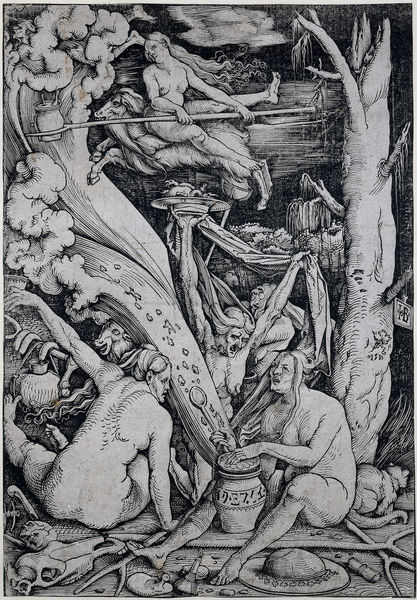
Titel: Heksen toveren tijdens heksensabbat
Künstler: Hans Baldung Grien
Standort: Amsterdam
Institution: Rijksmuseum
Schlagwörter: femmes, chapeau, femme, foret, cheveux, vieille, pot, sauvage, fume, nu, abre, sauvages, abres, vielles, vieilles, miel